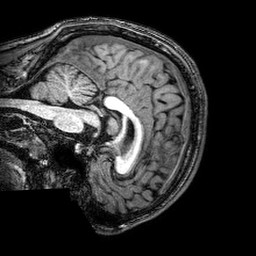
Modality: T1w
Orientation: sagittal
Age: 19
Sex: male
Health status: healthy
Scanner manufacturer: philips
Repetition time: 0.008178 s
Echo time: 0.00374 s